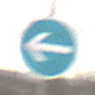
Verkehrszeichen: VorgeschriebeneFahrtrichtungHierLinks
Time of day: Midday
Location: Outdoor (Nature)
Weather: Overcast
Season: NotSpecified
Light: Natural